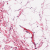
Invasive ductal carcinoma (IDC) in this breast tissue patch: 0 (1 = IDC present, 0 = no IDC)